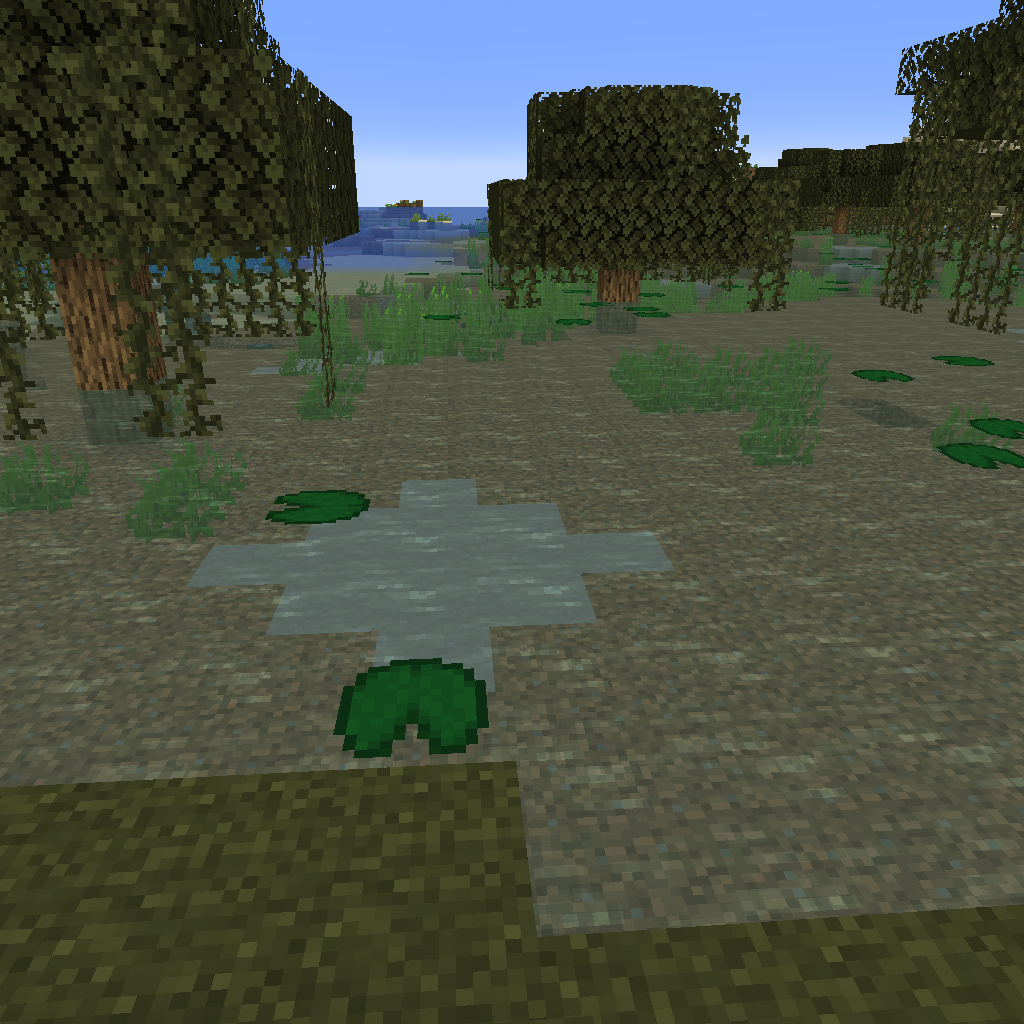
swamp water with lily pads